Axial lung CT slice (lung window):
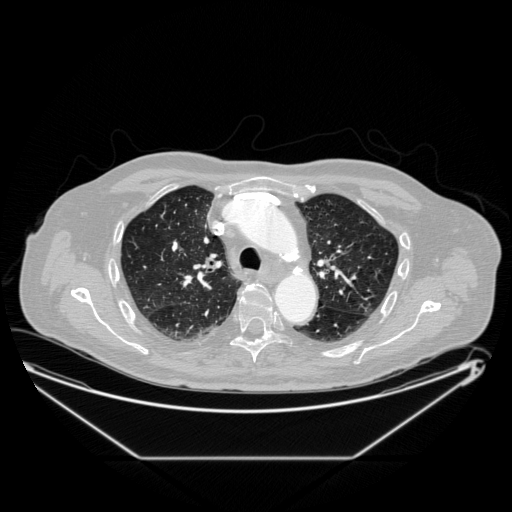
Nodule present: no